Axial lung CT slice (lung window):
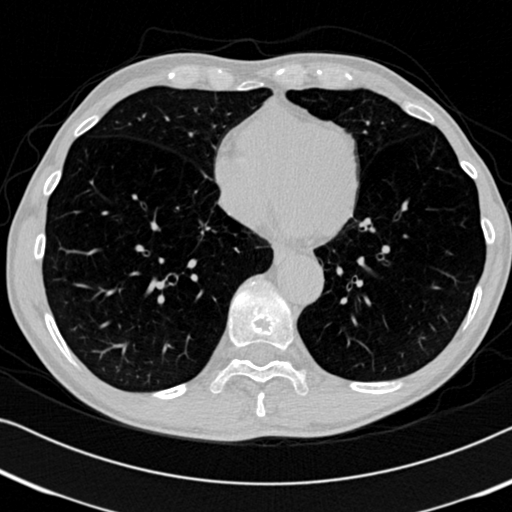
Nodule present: no